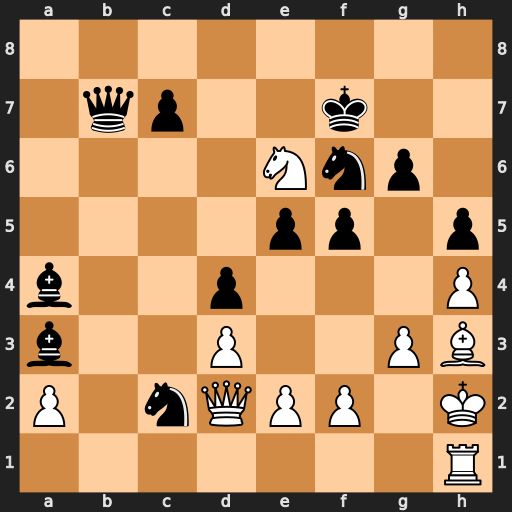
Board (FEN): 8/1qp2k2/4Nnp1/4pp1p/b2p3P/b2P2PB/P1nQPP1K/7R
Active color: w
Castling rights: -
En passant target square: -
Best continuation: Nd8+ Kg7 Nxb7